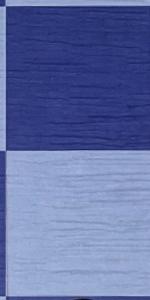
Label: Empty